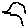
Label: bird